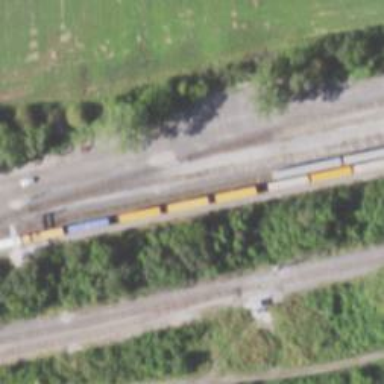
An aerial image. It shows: Railway yard used for servicing trains.